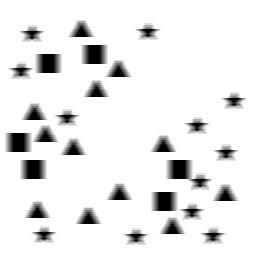
Squares: 6
Triangles: 12
Stars: 12
Total shapes: 30